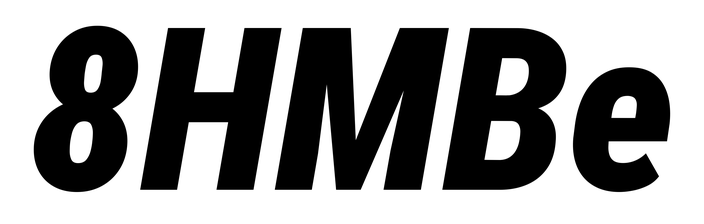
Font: Roboto-Italic_Condensed_Black_Italic